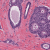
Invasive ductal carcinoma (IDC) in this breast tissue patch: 0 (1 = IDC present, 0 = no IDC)